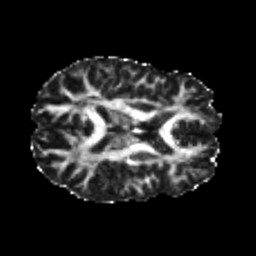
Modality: FA
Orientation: axial
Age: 25
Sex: male
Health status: healthy
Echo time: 0.074 s